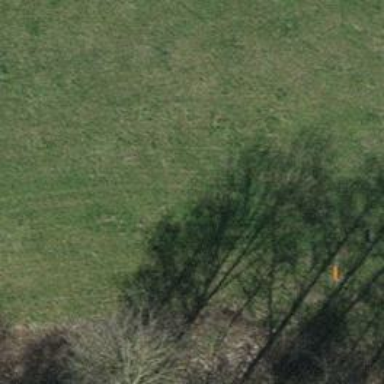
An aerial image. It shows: Pipeline marker.